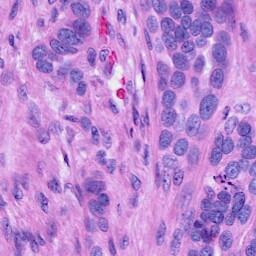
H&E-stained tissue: Ovarian